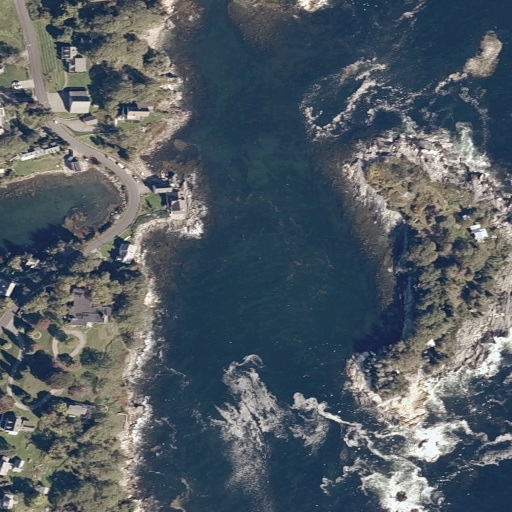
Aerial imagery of island in Maine named Hay Island containing open water, herbaceous wetlands, grassland, low intensity development, barren land, shrub, open development, and medium intensity development